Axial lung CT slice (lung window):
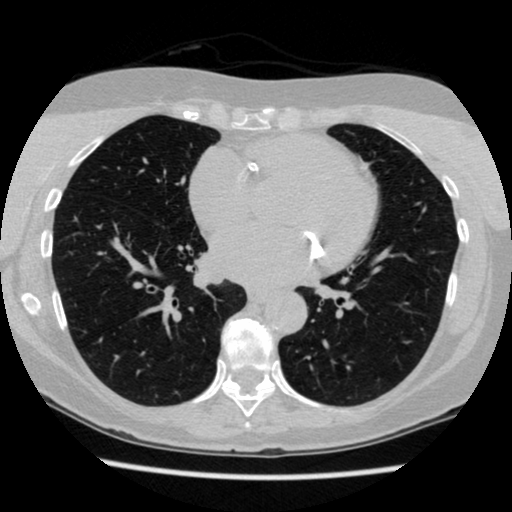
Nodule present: no